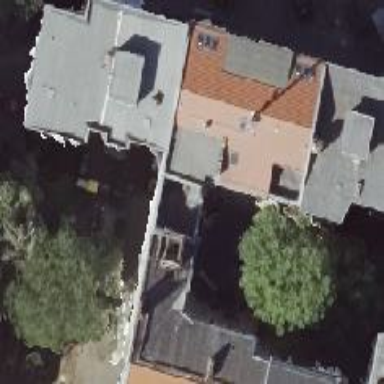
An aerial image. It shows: Residential building with half-hipped roof shape.